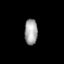
Tissue: prostate
Cell type: T cells
Senescence score: 0.3381
Nuclear area (px): 325
Mean DAPI intensity: 165.618